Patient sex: M
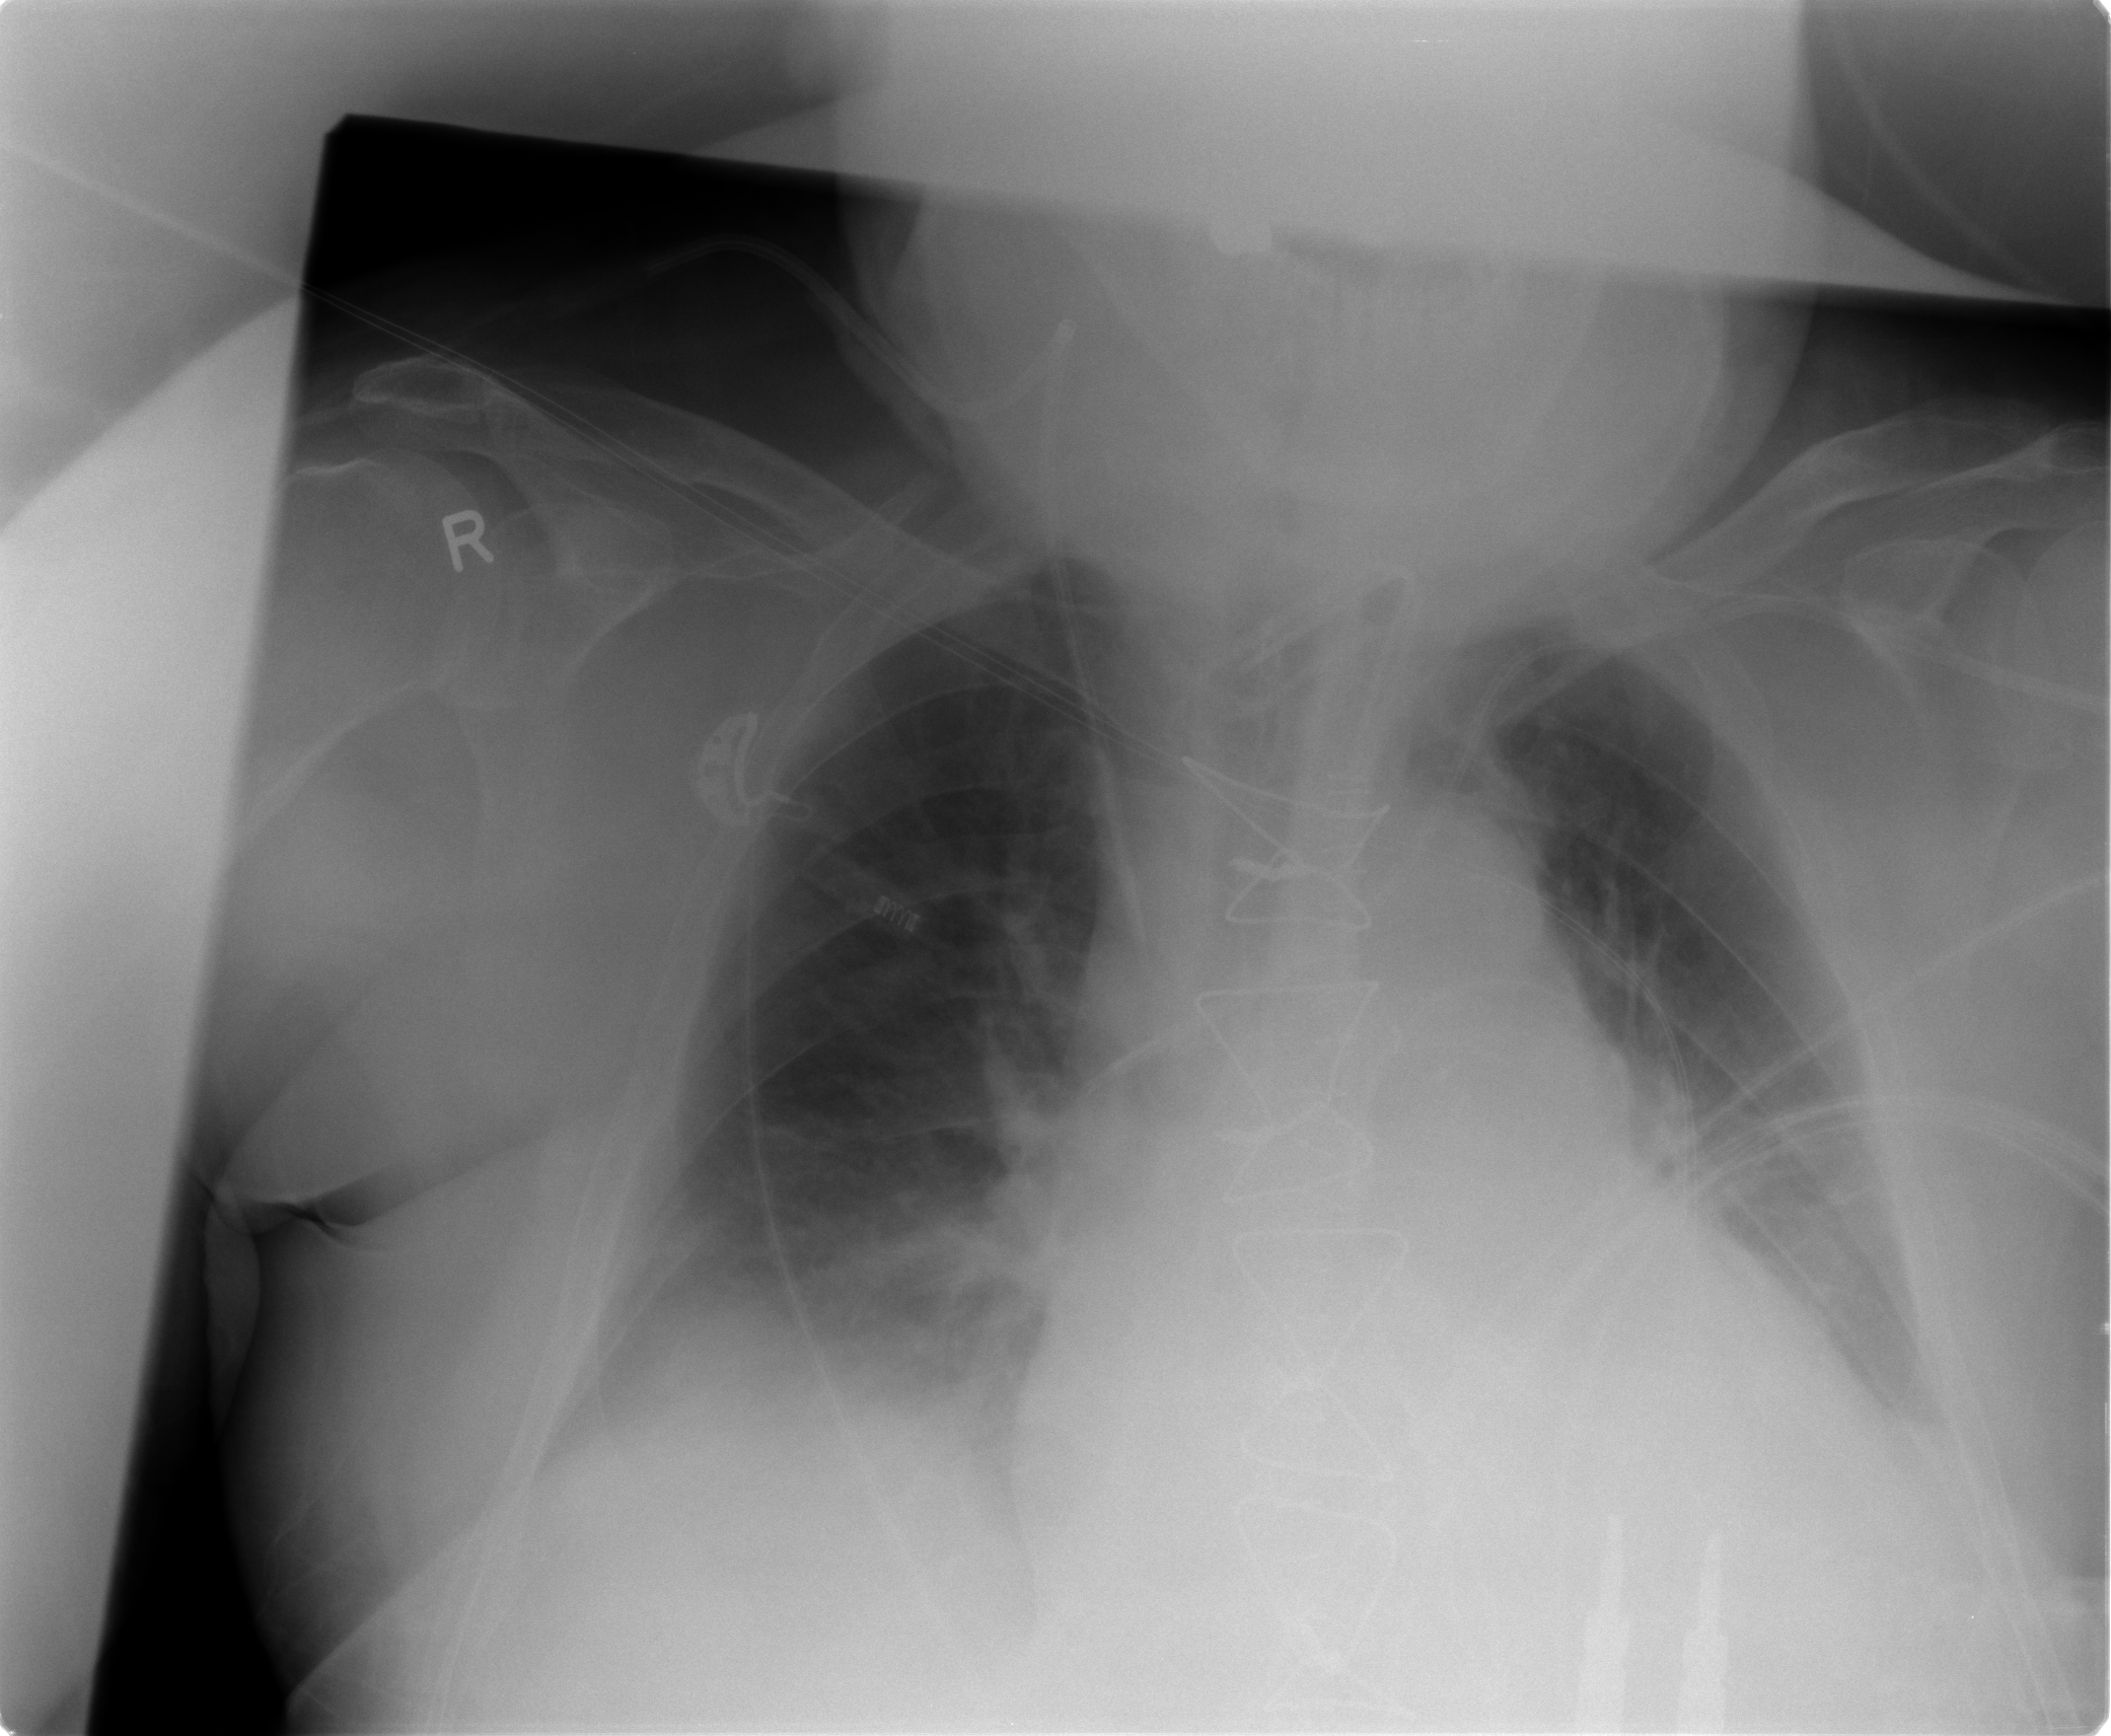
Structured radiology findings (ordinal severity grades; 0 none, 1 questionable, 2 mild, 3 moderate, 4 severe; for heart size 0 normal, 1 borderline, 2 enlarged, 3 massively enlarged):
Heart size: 2
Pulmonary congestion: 2
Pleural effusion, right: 2
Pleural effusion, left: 2
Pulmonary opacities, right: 0
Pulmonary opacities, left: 0
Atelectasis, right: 2
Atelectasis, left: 2